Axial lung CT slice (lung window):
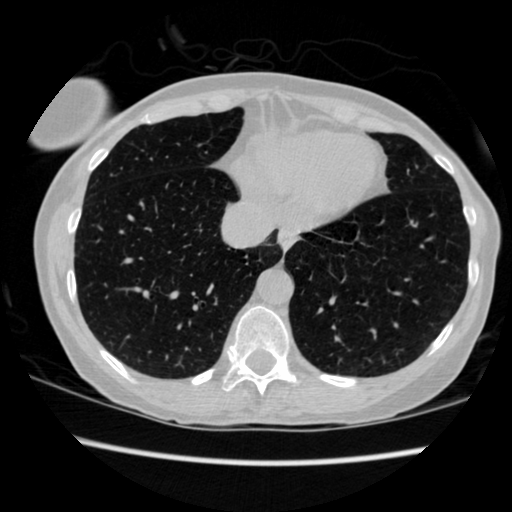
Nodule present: no